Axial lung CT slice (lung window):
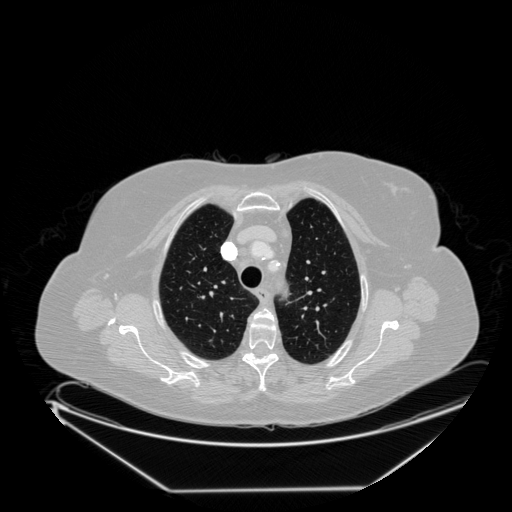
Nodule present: no